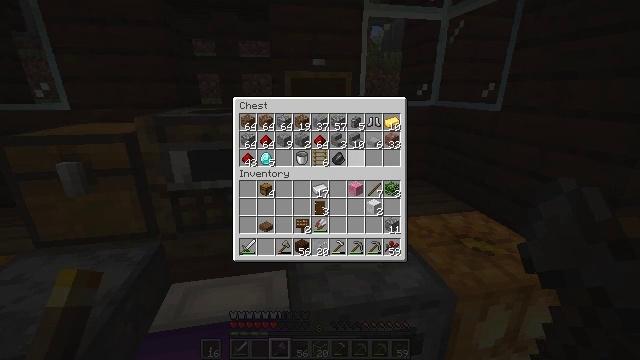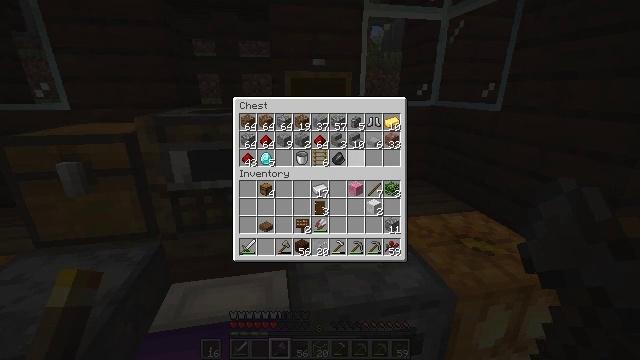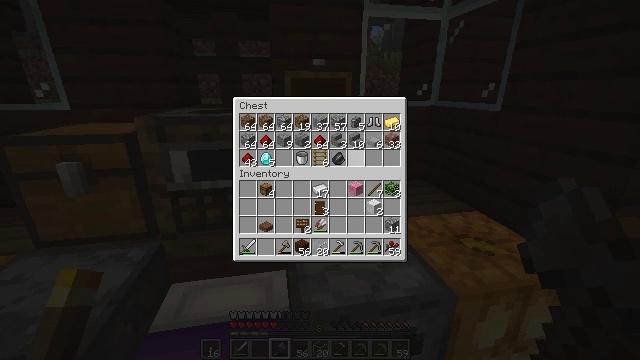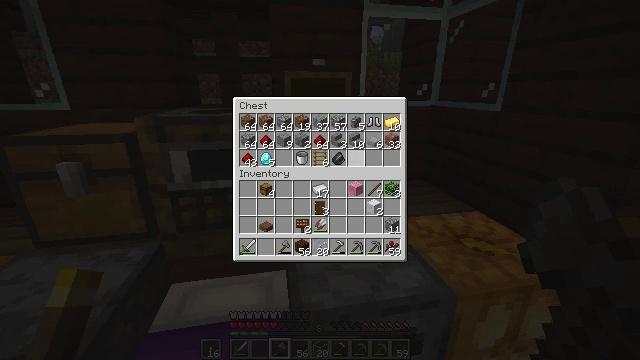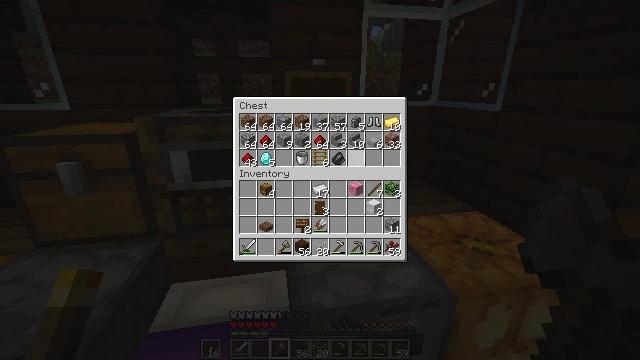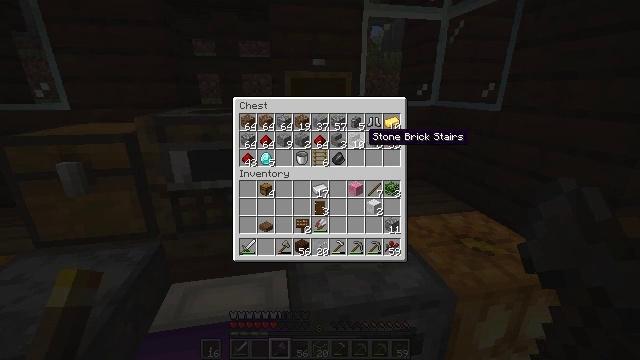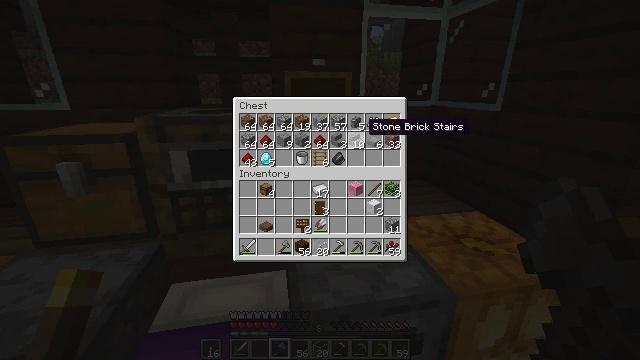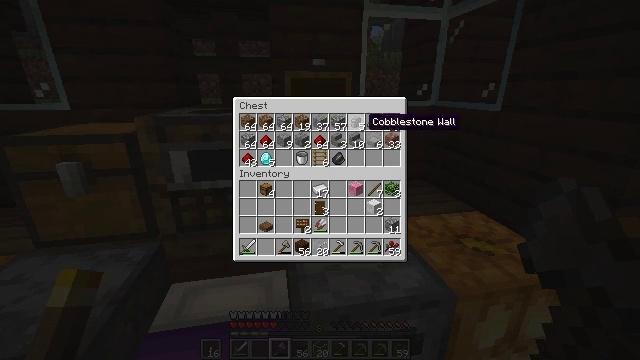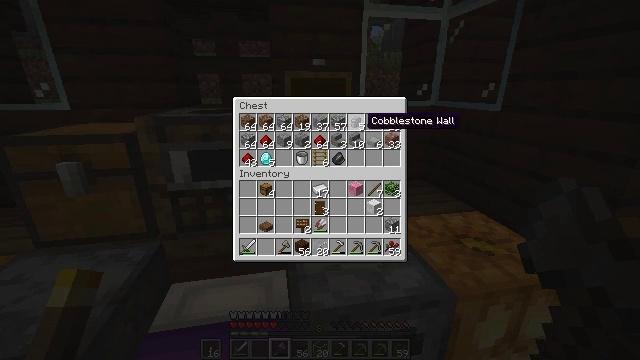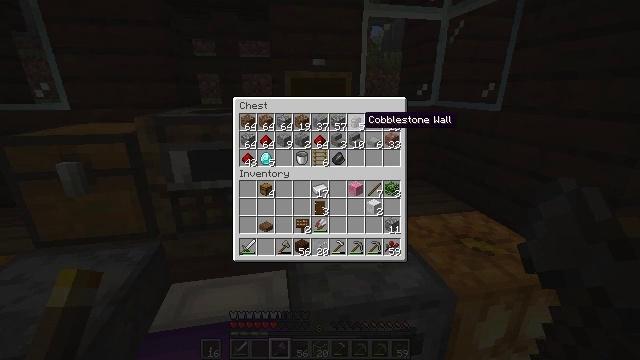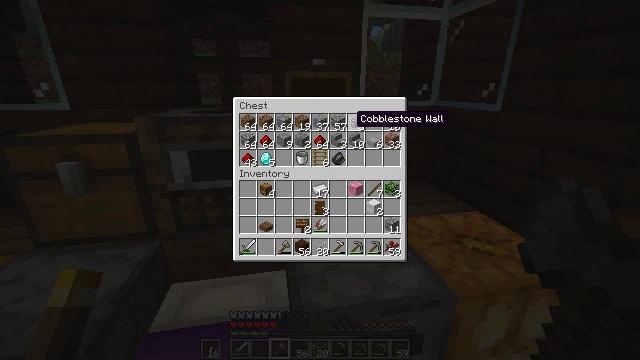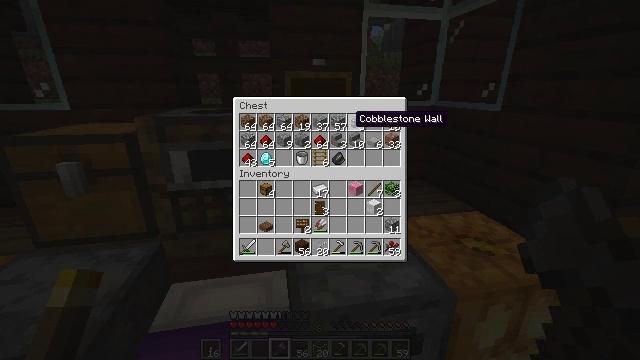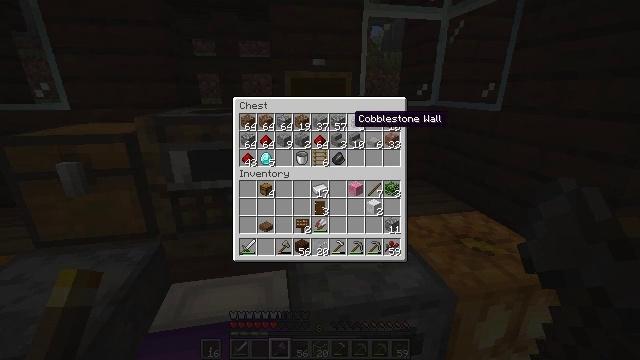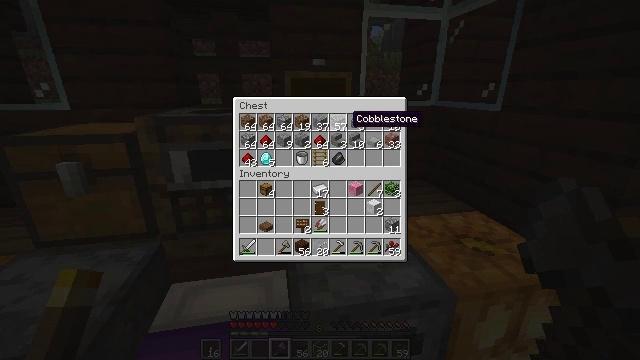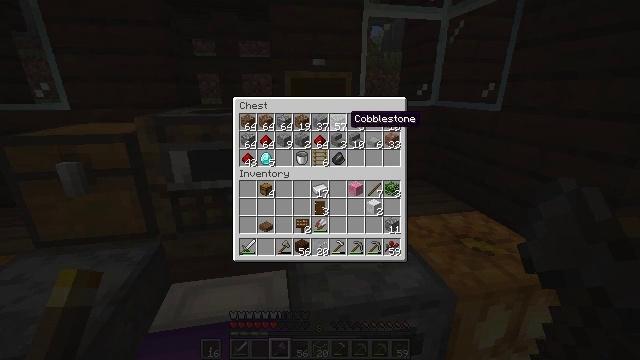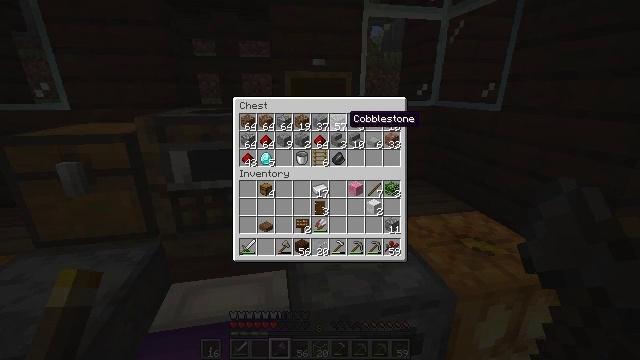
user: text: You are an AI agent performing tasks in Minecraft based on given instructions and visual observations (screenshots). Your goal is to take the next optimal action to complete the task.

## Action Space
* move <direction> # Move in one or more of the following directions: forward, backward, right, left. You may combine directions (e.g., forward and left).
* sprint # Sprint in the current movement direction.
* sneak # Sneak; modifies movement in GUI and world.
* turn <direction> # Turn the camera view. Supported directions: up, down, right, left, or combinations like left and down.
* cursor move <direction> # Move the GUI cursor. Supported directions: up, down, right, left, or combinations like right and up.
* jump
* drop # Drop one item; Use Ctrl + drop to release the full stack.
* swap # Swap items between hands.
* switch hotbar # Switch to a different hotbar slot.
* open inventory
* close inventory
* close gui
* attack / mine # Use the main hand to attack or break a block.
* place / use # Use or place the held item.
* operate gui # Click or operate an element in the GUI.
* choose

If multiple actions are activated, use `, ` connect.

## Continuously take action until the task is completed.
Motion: motion action
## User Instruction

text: Open the crafting table to craft a cobblestone slab.
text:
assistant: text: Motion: no_op
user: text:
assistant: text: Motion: no_op
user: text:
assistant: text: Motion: cursor move up
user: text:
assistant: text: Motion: cursor move up
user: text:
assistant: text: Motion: no_op
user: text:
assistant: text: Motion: cursor move up
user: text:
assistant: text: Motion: no_op
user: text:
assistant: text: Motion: no_op
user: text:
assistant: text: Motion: no_op
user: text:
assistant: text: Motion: cursor move left
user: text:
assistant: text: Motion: no_op
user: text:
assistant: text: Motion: no_op
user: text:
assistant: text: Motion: no_op
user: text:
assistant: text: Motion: no_op
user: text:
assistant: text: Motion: no_op
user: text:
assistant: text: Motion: no_op
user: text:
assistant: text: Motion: no_op
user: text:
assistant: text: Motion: no_op
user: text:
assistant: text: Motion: no_op
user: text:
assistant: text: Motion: operate gui
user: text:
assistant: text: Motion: operate gui
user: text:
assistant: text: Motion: operate gui
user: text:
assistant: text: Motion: cursor move right and down
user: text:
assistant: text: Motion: cursor move right and down
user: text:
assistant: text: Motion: cursor move down
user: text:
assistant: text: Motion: no_op
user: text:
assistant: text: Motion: no_op
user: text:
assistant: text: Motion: no_op
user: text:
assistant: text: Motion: no_op
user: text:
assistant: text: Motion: no_op